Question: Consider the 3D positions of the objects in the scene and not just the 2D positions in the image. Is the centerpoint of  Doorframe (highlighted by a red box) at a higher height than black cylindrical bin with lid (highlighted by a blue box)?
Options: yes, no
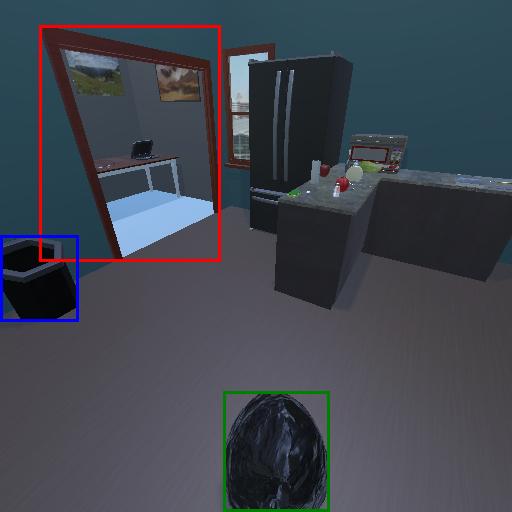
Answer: yes